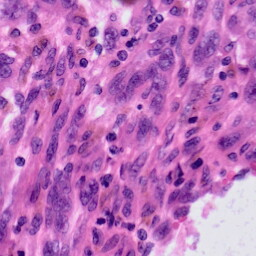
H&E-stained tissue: Skin